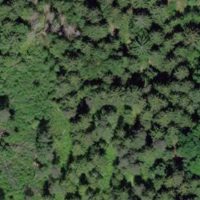
EUNIS habitat code: 43
Species observed at this site:
Calluna vulgaris
Vaccinium uliginosum
Molinia caerulea